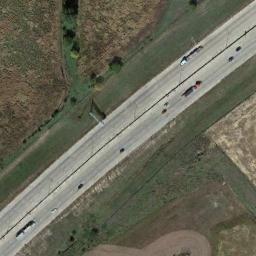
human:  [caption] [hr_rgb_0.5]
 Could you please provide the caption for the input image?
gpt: The freeway is surrounded by a large green lawn with many cars on the freeway .

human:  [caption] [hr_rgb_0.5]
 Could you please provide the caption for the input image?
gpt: A freeway with a bend goes through the lawn and some cars are driving on the freeway .

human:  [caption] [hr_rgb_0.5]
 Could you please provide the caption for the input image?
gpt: The freeway is between the grass and the bare land with some cars .

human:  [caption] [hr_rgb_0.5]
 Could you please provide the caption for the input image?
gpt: There are few cars on the motorway .

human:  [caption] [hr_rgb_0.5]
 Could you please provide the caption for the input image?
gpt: There are lawns around the freeway .